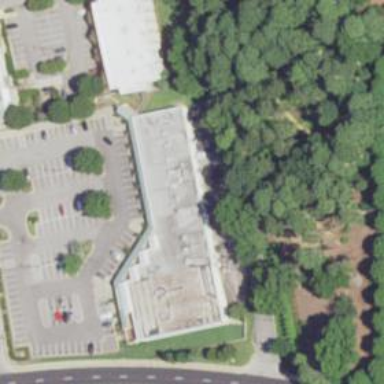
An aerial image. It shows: Commercial building.